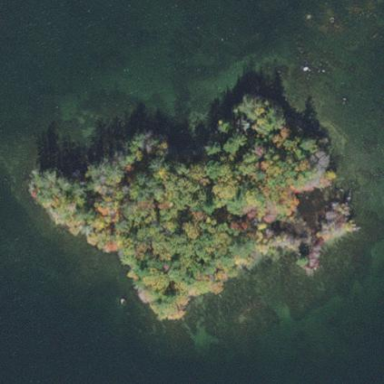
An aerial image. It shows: Islet.